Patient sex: M
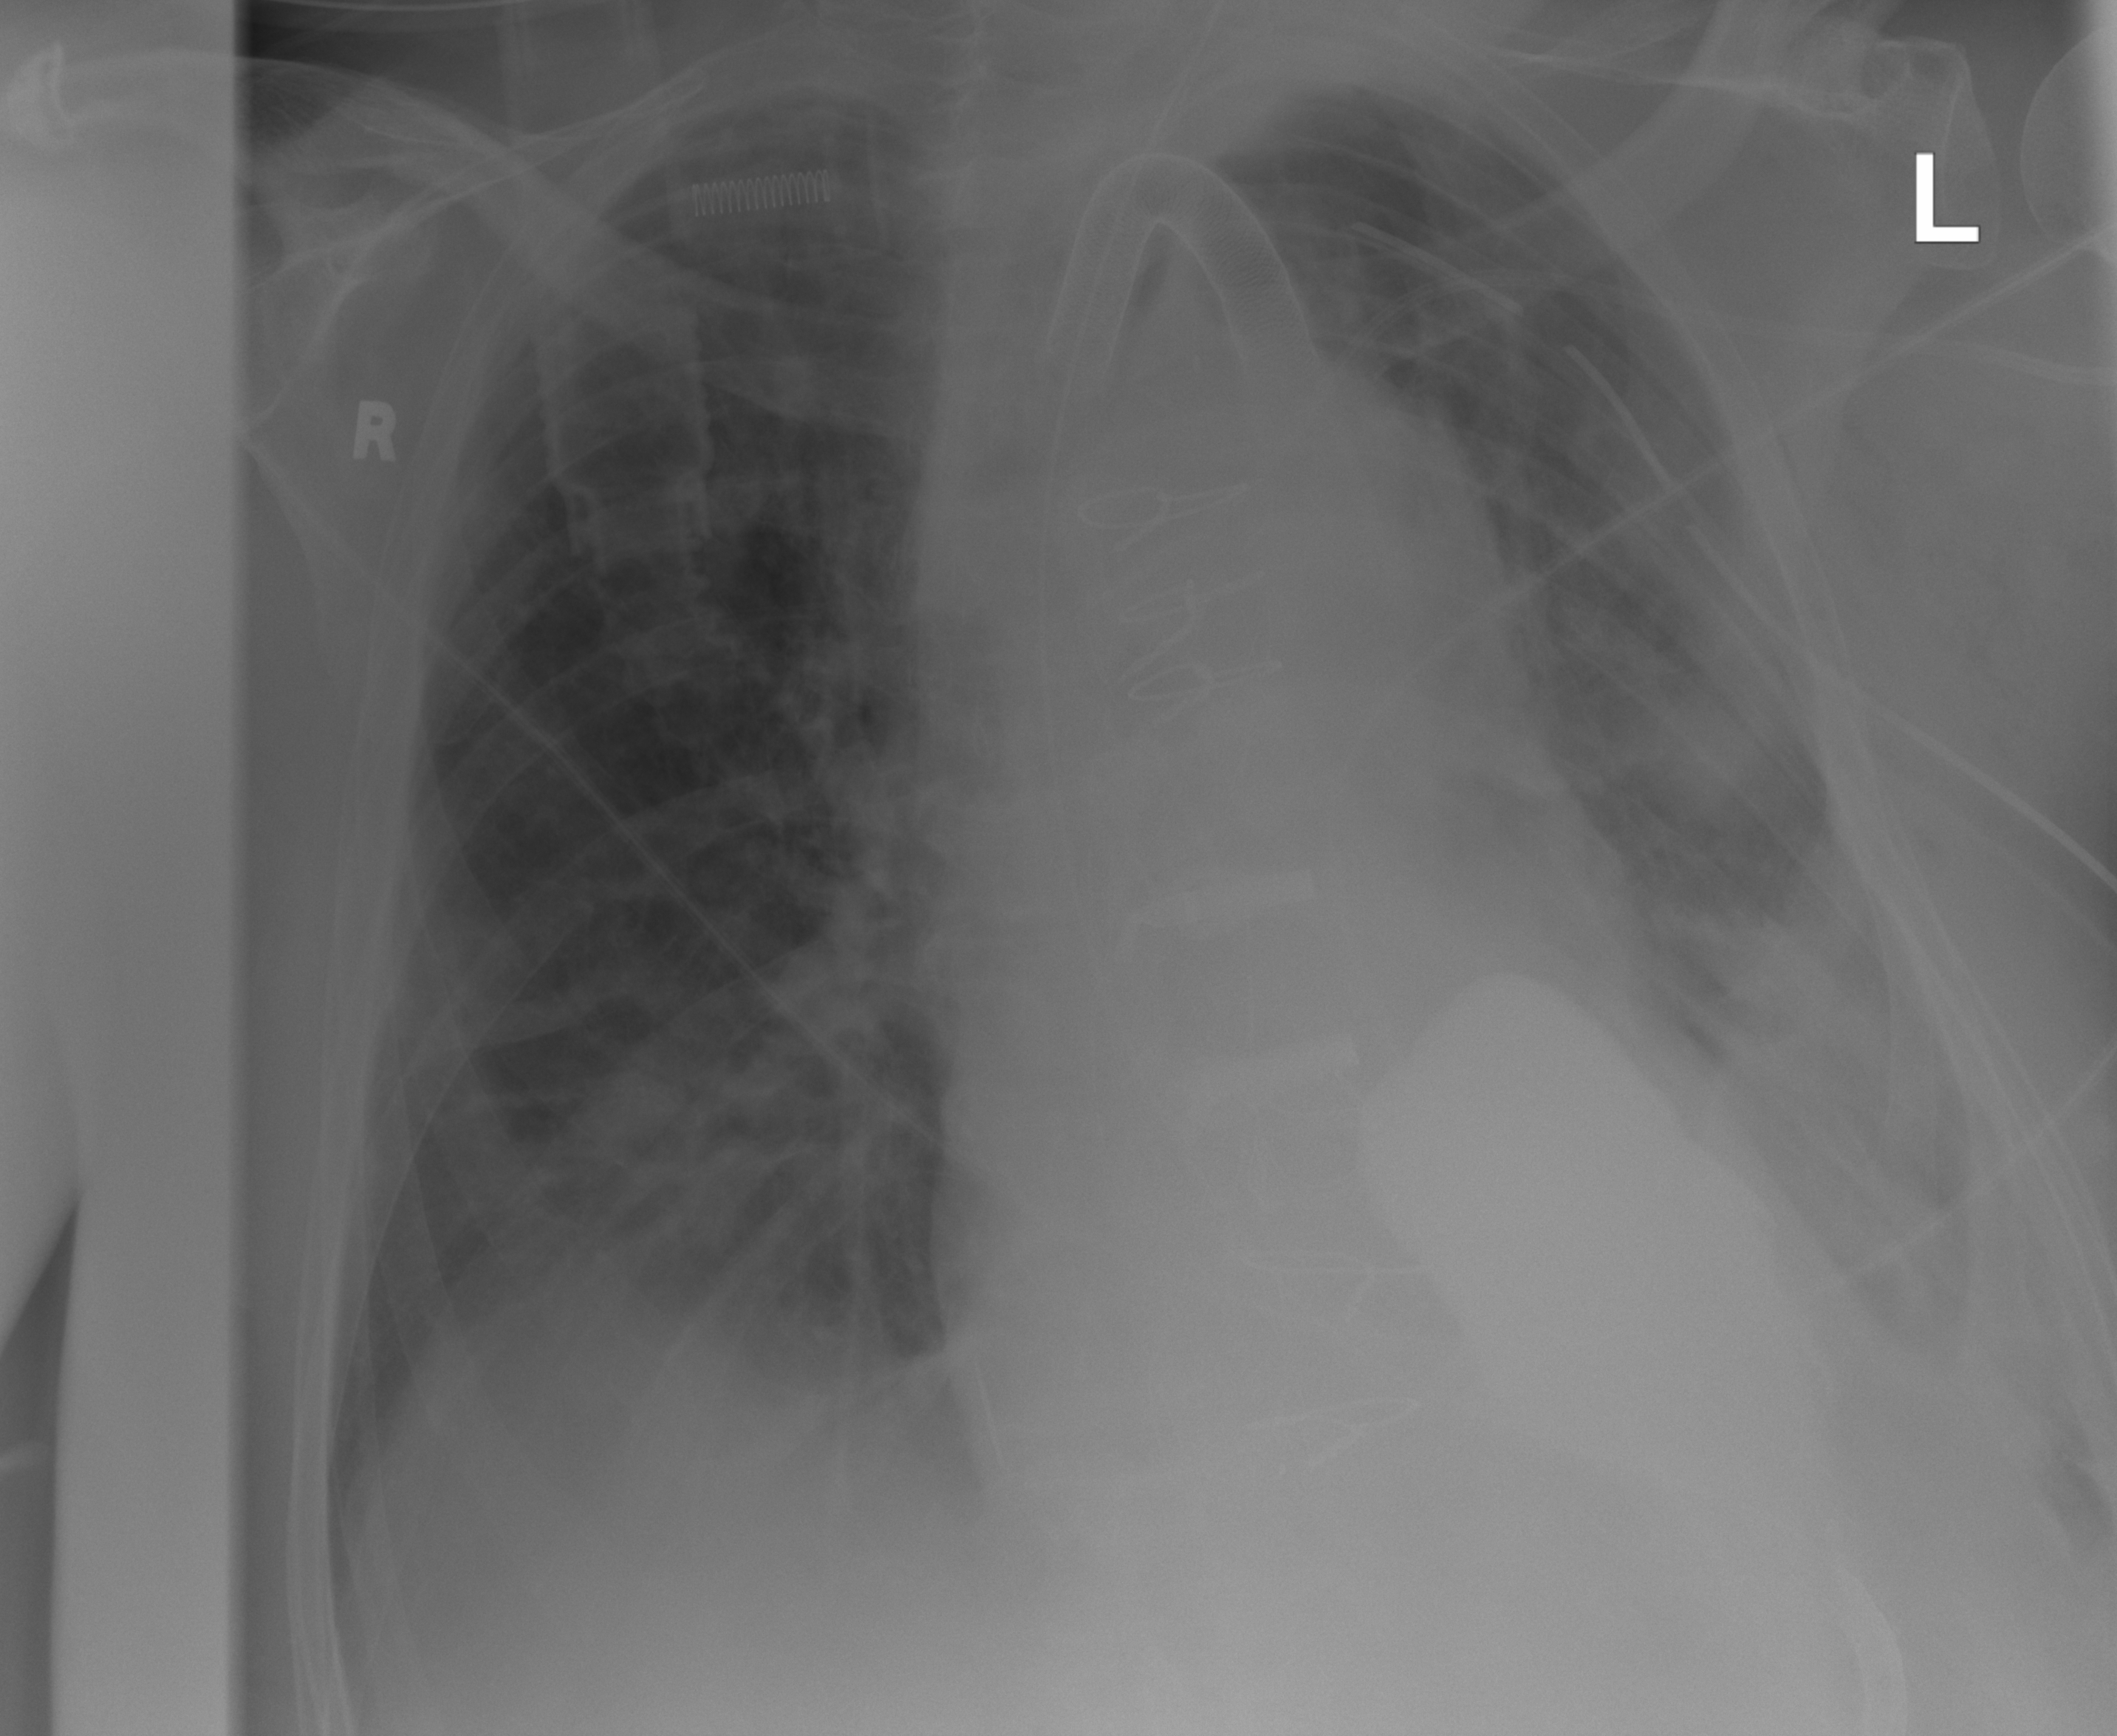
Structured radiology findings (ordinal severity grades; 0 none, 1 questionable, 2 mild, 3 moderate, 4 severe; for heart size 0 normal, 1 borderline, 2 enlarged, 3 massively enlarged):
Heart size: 2
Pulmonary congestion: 2
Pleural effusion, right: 0
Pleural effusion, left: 2
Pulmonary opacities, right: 0
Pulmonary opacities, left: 0
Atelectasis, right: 2
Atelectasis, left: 3